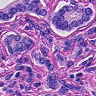
Metastatic tissue present: yes